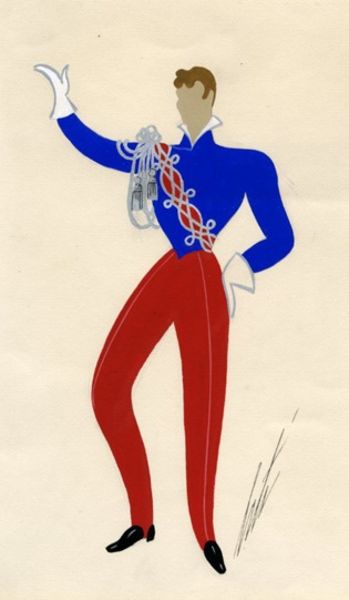
Titel: A Gentleman in Dress Uniform
Künstler: Erté
Standort: Amherst (Massachusetts, USA)
Institution: Mead Art Museum, Amherst College
Schlagwörter: blau, mann, weiß, grau, handschuh, handschuhe, schwarz, zeichnung, rot, mode, hose, jacke, kleidung, kostüm, theater, schärpe, papier, schuhe, graphik, blue, hands, red, white, black, collar, hair, painting, homme, picture, blanc, noir, illustration, uniform, stilisiert, orden, entwurf, glove, man, prinz, rouge, ribbon, sash, suit, drawing, ombre, cartoon, peinture, jacket, photo, rope, quasten, happy, bleu, costume, design, dessin, pants, shoes, legs, simple, stylized, gloves, ribbons, fashion, veste, shirt, gant, disney, pantalon, écharpe, gants, red pants, stirrups, walt disney, danseur, stirups, pantalon rouge, black shoes, blue jacket, victorious, suir, tango, veste bleu, haut bleu, white glove, macrame, rode broek, blauw hemd, galant, zwarte schoenen